Question: I'm building a form using 'bootstrap 4';
I have to use radio buttons to ask the level of knowledge of a language and I have a 'div' for each language with 6 'inline radio button' inside (one for each level).
The issue is that all boxes are checkable at the same time.
I'm generating the 'HTML' through a 'JS' function (transpiled by 'JSweet') but i don't think it's related to the problem.
Also I'm using Firefox 68.0.1 but i don't think it's related since <URL> works as intended.
I have tried various guidelines (starting from W3school which puts '<input>' inside '<label> </label>') but none of them are working.
The one that I'm showing is the one that lets see the labels (the other ones just showed 6 really close radios).
'''
<div class="container h-100 d-flex justify-content-around align-items-center">
<form action="doSomething" method="POST">
<div class="form-group">
.
.
.
Parts of the form actually working
.
.
.
<div class="container">
<div name="language0" class="container">
<div class="form-check-inline">
<label class="form-check-label" for="Italiano0"> Italiano A1</label>
<input class="form-check-input" type="radio" name="Italiano0" id="Italiano0" value="Italiano0">
</div>
<div class="form-check-inline">
<label class="form-check-label" for="Italiano1">A2</label>
<input class="form-check-input" type="radio" name="Italiano1" id="Italiano1" value="Italiano1">
</div>
**This is repeated for each level from a1 to c2 and for each language**
</div>
<div name="language1" class="container>
.
.
.
</div>
</div>
</div>
</form>
</div>
'''
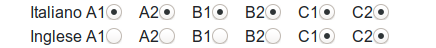
Answer: Try keeping the name for the input same. As shown below
'''
<div class="form-check-inline">
<label class="form-check-label" for="Italiano0"> Italiano A1</label>
<input class="form-check-input" type="radio" name="Italiano123" id="Italiano0" value="Italiano0">
</div>
<div class="form-check-inline">
<label class="form-check-label" for="Italiano1">A2</label>
<input class="form-check-input" type="radio" name="Italiano123" id="Italiano1" value="Italiano1">
</div>
'''